Question: I have tried to implement a basic list with a ForEach loop. I've tried with Both a hashable struct and basic array Using 'ForEach(..., id: \.self)' as shown below. Whenever it's inside a tab view and changing to 'EditMode.active', you have to press the '-' for about a sec as if it's a 'LongPressGesture()' until it will show the swipe to delete.
Example of problem

'''
struct HashArray: Hashable {
let id = UUID()
init(number: Int) {
self.number = number
}
let number: Int
}
struct TabStuff: View {
@State var markers: [Int] = [1, 2, 3, 4, 5]
@State var testArray: [HashArray] = [HashArray(number: 0), HashArray(number: 1), HashArray(number: 2), HashArray(number: 3)]
var body: some View {
VStack {
EditButton()
List {
ForEach(testArray, id: \.id) { marker in
Text("Number: \(marker.number)")
}.onDelete(perform: { indexSet in
markers.remove(atOffsets: indexSet)
})
}
}
}
}
struct OtherView: View {
@State var markers: [Int] = [1, 2, 3, 4, 5]
var body: some View {
VStack {
EditButton()
List {
ForEach(markers, id: \.self) { marker in
Text("\(marker)")
}.onDelete(perform: { indexSet in
markers.remove(atOffsets: indexSet)
})
}
}
}
}
'''
both of which don't work when putting inside of a tab view like so
'''
struct ContentView: View {
@State var selectedTab: NavigationTab = .list
var body: some View {
TabView(selection: $selectedTab) {
TabStuff()
.onTapGesture {
selectedTab = .list
}
.tabItem {
Text("List Test")
}
OtherView()
.onTapGesture {
selectedTab = .secondView
}.tabItem {
Text("Second View")
}
}
}
}
'''
Any ideas on how to get it to react appropriately?
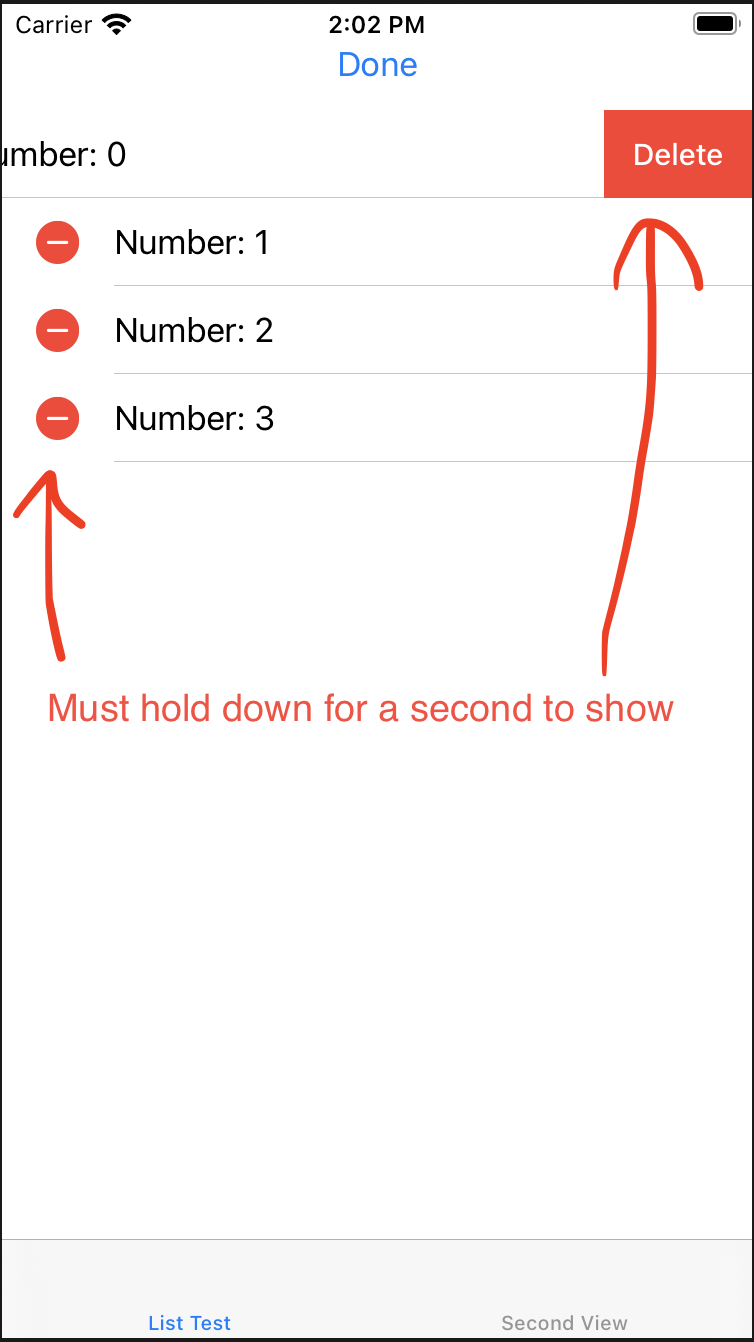
Answer: It's because you have an '.onTapGesture()' on the entire view that is taking priority when a user taps anywhere in your view.
The tab items will automatically let you switch between tabs without having to update the selection, so you can just remove the tap gesture entirely. However, if you need to update the 'selectedTab' when switching, you can use a '.tag()' modifier on the '.tabItem'.
'''
TabStuff()
// REMOVE THIS
//.onTapGesture {
// selectedTab = .list
//}
.tabItem {
Text("List Test")
.tag(NavigationTab.list) // ADD THIS
}
'''